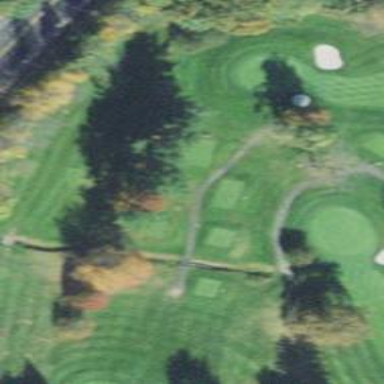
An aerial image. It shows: Pathway for golfing.